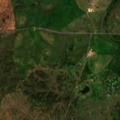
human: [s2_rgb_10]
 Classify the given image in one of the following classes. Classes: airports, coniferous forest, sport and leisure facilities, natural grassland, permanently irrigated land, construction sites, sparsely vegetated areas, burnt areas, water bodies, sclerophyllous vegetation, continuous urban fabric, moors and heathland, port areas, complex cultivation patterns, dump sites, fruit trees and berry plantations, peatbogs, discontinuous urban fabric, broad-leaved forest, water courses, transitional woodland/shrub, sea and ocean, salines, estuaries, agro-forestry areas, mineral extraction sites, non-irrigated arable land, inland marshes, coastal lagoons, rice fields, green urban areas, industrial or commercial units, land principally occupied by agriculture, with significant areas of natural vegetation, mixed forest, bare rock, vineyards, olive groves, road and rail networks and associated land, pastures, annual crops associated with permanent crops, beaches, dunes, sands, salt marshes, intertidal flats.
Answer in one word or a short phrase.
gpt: non-irrigated arable land, agro-forestry areas, broad-leaved forest